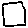
Label: square